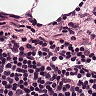
Metastatic tissue present: no